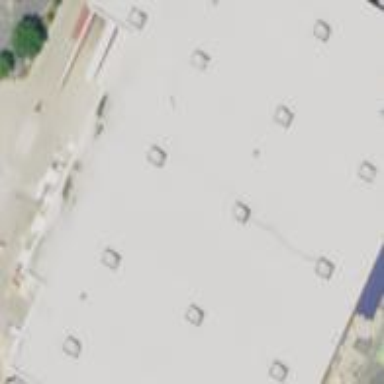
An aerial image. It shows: Retail building.